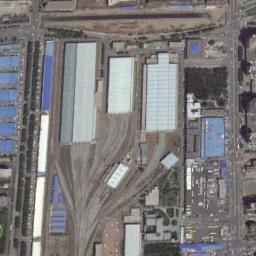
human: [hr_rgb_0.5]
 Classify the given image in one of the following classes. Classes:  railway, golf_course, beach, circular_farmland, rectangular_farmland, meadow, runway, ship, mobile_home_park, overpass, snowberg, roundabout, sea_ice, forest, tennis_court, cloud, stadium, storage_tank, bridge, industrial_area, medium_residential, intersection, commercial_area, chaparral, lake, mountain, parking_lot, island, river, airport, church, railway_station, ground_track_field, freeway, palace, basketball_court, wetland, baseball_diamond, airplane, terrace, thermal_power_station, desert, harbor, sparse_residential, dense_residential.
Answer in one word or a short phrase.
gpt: railway_station